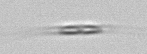
Label: Cylindrotheca